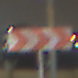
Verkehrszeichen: RichtungstafelnInKurvenGrossLinks
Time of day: Night
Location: Outdoor (Urban)
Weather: PartlyCloudy
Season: NotSpecified
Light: Artificial